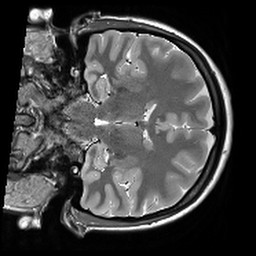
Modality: T2starw
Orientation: coronal
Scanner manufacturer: siemens
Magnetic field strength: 3 T
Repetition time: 8.1 s
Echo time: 0.05 s